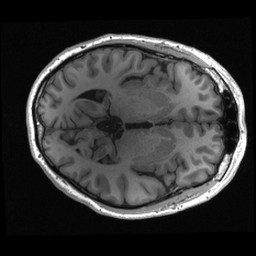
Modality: T1w
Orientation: axial
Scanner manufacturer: siemens
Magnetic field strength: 3 T
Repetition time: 2.3 s
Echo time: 0.00285 s